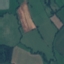
Land use / land cover: Pasture